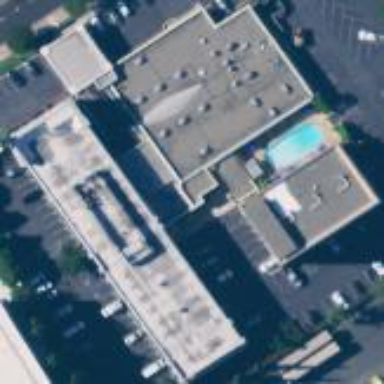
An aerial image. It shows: Hotel building.